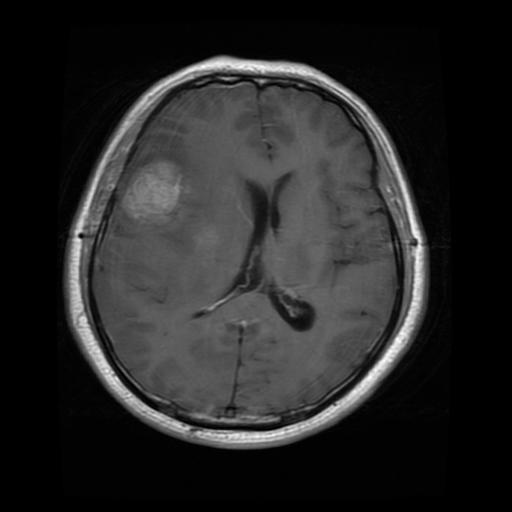
Label: meningioma